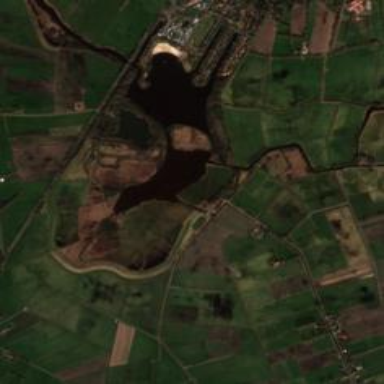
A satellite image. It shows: Canal.